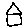
Label: house